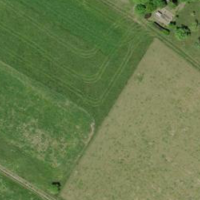
EUNIS habitat code: 24
Species observed at this site:
Pseudochorthippus parallelus
Tettigonia viridissima
Roeseliana roeselii